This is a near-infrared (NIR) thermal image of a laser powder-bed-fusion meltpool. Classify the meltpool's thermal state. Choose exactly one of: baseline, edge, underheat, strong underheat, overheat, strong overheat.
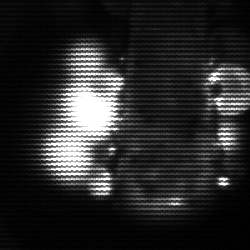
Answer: strong underheat